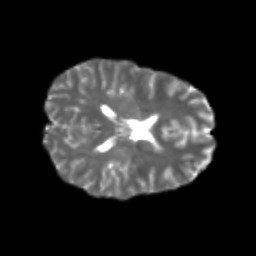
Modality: T2w
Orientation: axial
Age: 23
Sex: female
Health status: healthy
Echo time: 0.074 s